Question: For the n:m list membership, Microsoft CRM uses an intersect table called 'ListMember'. With a solution/plugin I need to attach new columns to this table. I know that I could create a new entity with this and keep it in sync with 'ListMember', i.e. creating one whenever a member is added to a list and modifying it when a member is moved to a different list, etc. But that's quite a lot of overhead I think.
Is there a way to attach new fields to to the 'ListMember' entity in CRM 2011?

<URL>
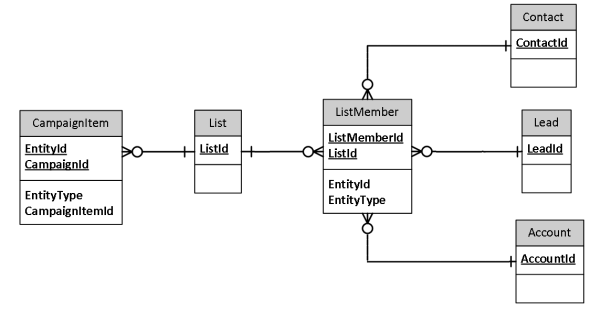
Answer: If you need to have additional fields for a many-to-many relationship you must create a manual relationship (by creating an intermediate entity.) This is not an oversight, it is in the Dynamics CRM training material.
As for Marketing Lists, you shouldn't be trying to add more information to this relationship - it is a flaw in the solution design/architecture.
You wouldn't need to keep anything in sync. Use Dynamic Marketing Lists and they will be kept in sync. The only purpose of a Marketing List is to create the activities for a Campaign/Quick Campaign. If Marketing List membership is being used for another purpose that is a solution design issue that needs to be resolved.